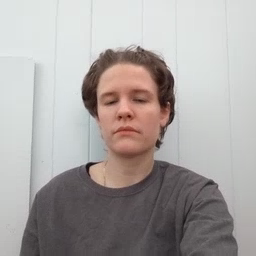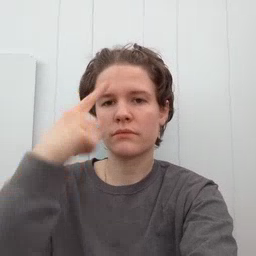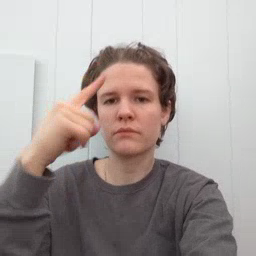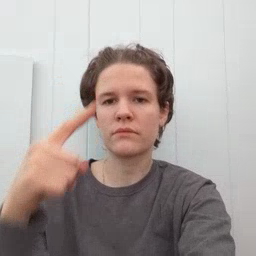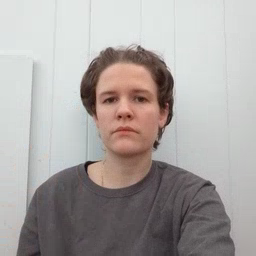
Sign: for